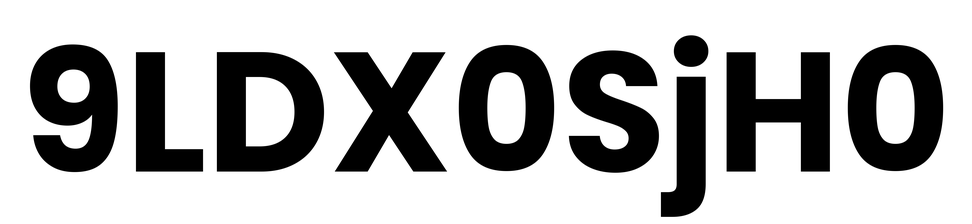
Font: Poppins-Bold